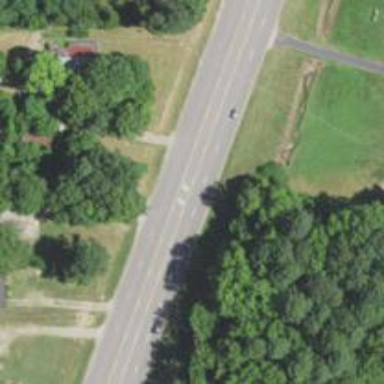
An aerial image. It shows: Asphalt road classified as trunk highway.